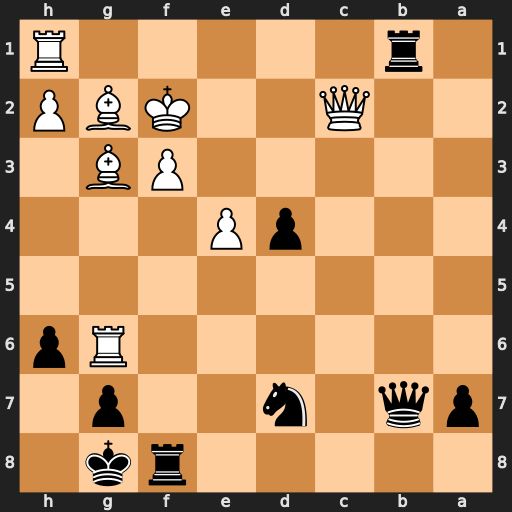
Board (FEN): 5rk1/pq1n2p1/6Rp/8/3pP3/5PB1/2Q2KBP/1r5R
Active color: b
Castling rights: -
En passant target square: -
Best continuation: Rb2 Qxb2 Qxb2+